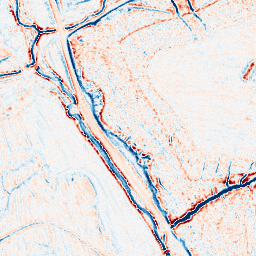
Category: edge_preserving
Decomposition family: bilateral
Decomposition parameters: d: 9
sigma_color: 150
sigma_space: 50
Upsampling method: fft_zeropad
Upsampling parameters: scale: 2
Upsampling scale: 2